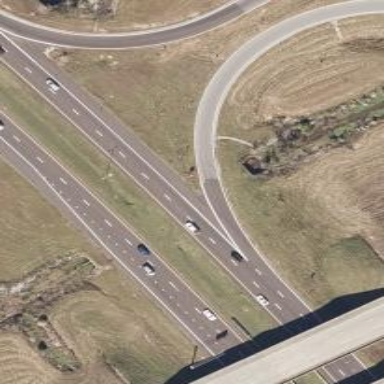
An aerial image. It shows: Trunk highway with expressway features.